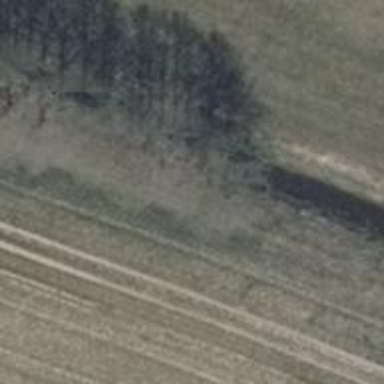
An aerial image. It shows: Row of trees in natural setting.